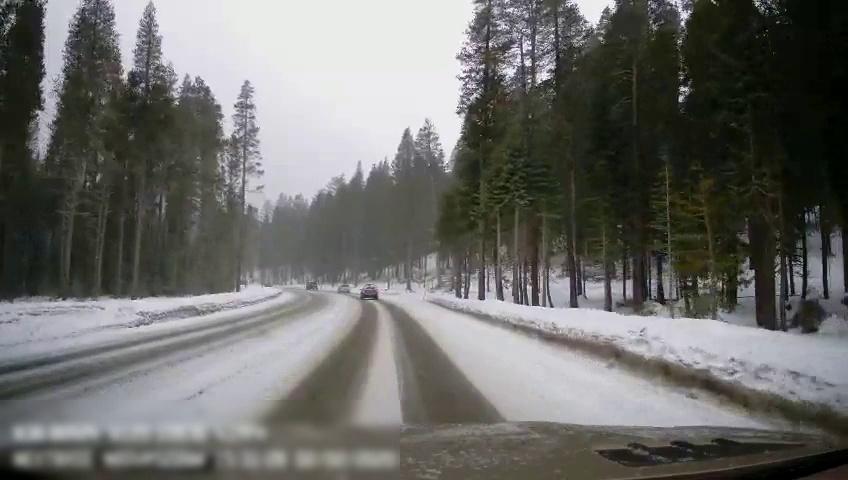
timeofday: Day
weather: Snowy
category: Drivable Space
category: Vehicles | SUV
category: Vehicles | Car
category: Vehicles | SUV